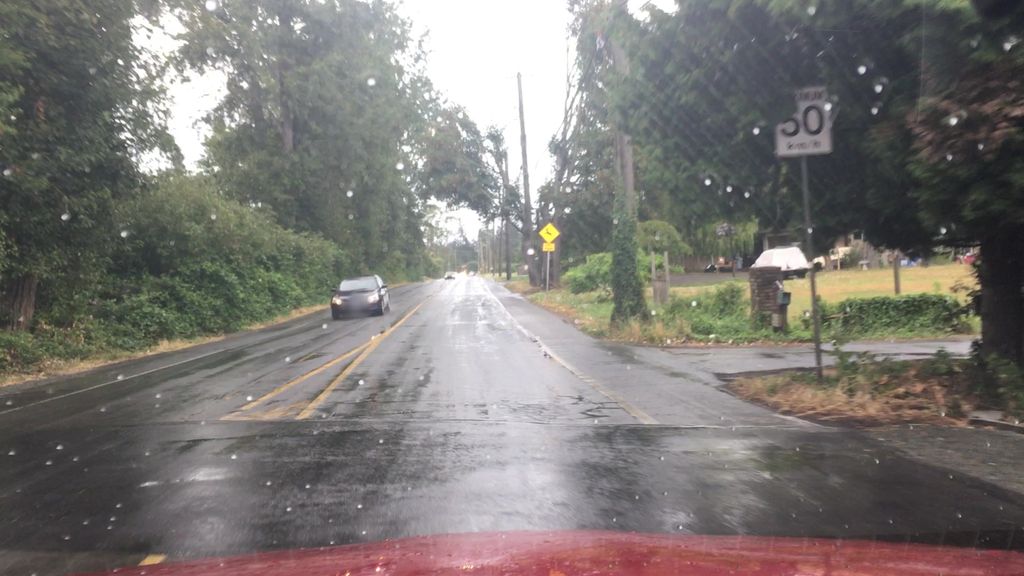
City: victoria